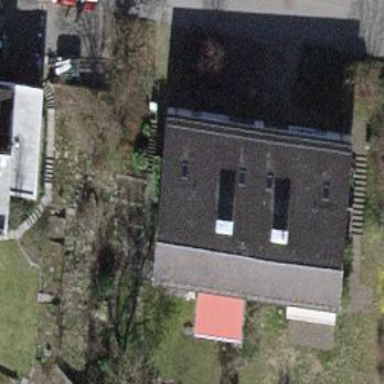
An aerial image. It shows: Building.